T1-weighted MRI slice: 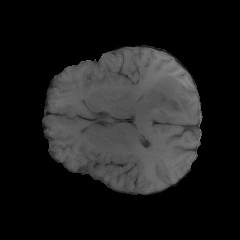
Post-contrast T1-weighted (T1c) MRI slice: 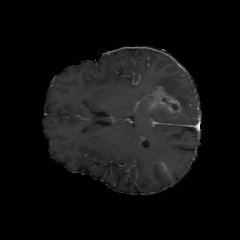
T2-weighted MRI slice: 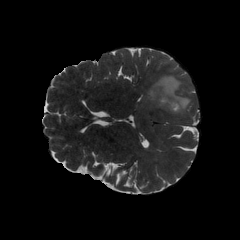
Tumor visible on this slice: yes